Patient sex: F
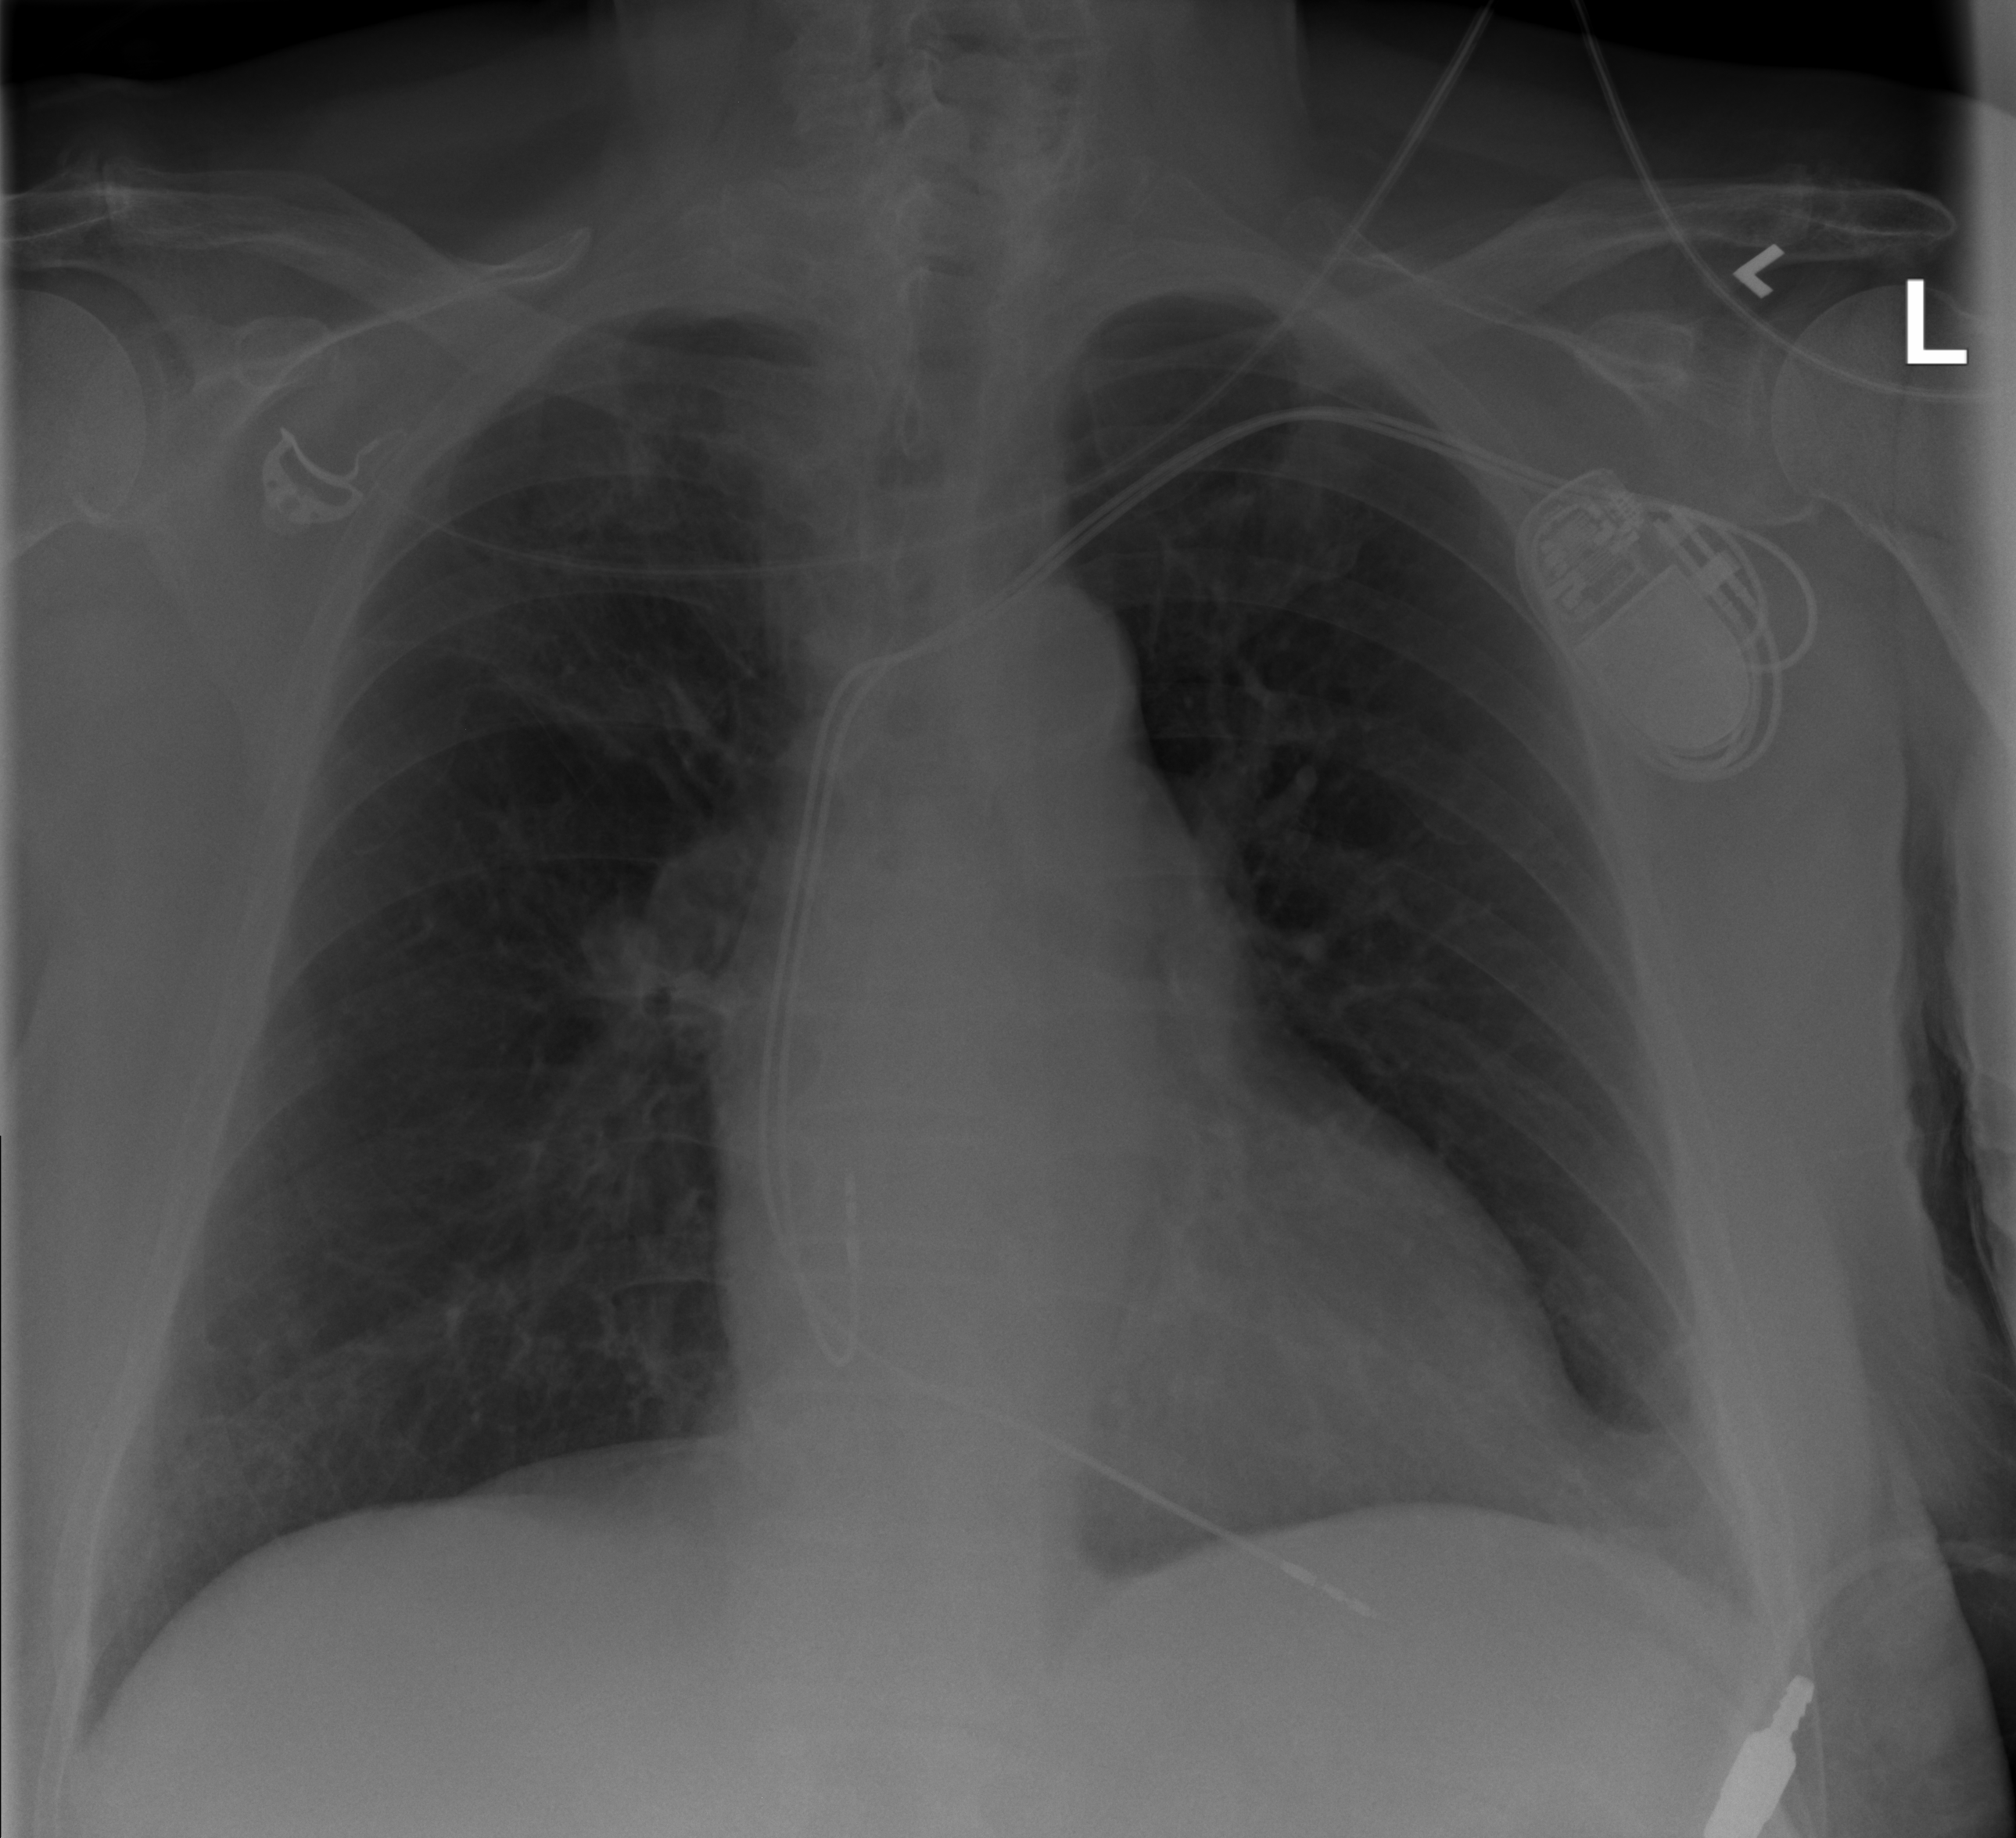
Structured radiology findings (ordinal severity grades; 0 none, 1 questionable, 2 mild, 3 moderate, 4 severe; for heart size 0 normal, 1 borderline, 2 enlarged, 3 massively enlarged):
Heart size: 1
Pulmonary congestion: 0
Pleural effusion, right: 0
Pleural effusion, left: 2
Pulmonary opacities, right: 0
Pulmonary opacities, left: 0
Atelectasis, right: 2
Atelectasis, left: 2